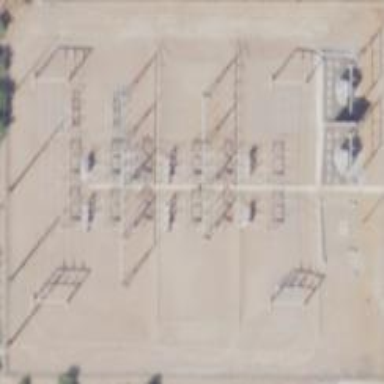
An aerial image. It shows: Distribution power substation secured by fence.